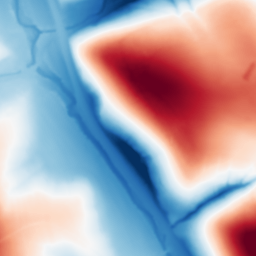
Category: multiscale
Decomposition family: dog_multiscale
Decomposition parameters: sigma_ratio: 2
n_scales: 6
base_sigma: 1
Upsampling method: bspline
Upsampling parameters: scale: 4
Upsampling scale: 4